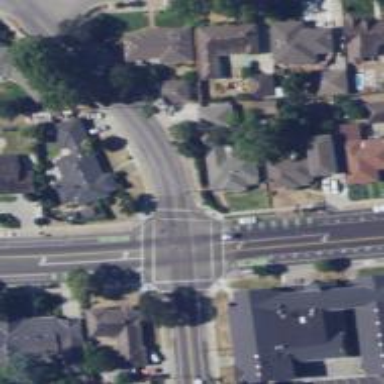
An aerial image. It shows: Solid stop line on the road marking.